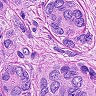
Metastatic tissue present: yes